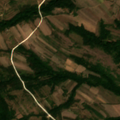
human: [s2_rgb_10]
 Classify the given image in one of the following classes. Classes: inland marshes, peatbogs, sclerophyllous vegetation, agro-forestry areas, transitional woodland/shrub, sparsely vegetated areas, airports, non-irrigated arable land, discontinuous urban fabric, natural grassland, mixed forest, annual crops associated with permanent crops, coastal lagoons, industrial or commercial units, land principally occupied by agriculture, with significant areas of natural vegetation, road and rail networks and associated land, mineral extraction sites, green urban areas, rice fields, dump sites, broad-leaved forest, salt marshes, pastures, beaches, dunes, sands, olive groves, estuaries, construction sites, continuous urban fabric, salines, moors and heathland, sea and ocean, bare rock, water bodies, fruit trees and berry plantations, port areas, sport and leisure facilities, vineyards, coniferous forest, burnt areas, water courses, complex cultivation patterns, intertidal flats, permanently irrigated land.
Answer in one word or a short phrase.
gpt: complex cultivation patterns, land principally occupied by agriculture, with significant areas of natural vegetation, broad-leaved forest